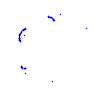
Particle: pion